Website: crate-barrel
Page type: billing-address
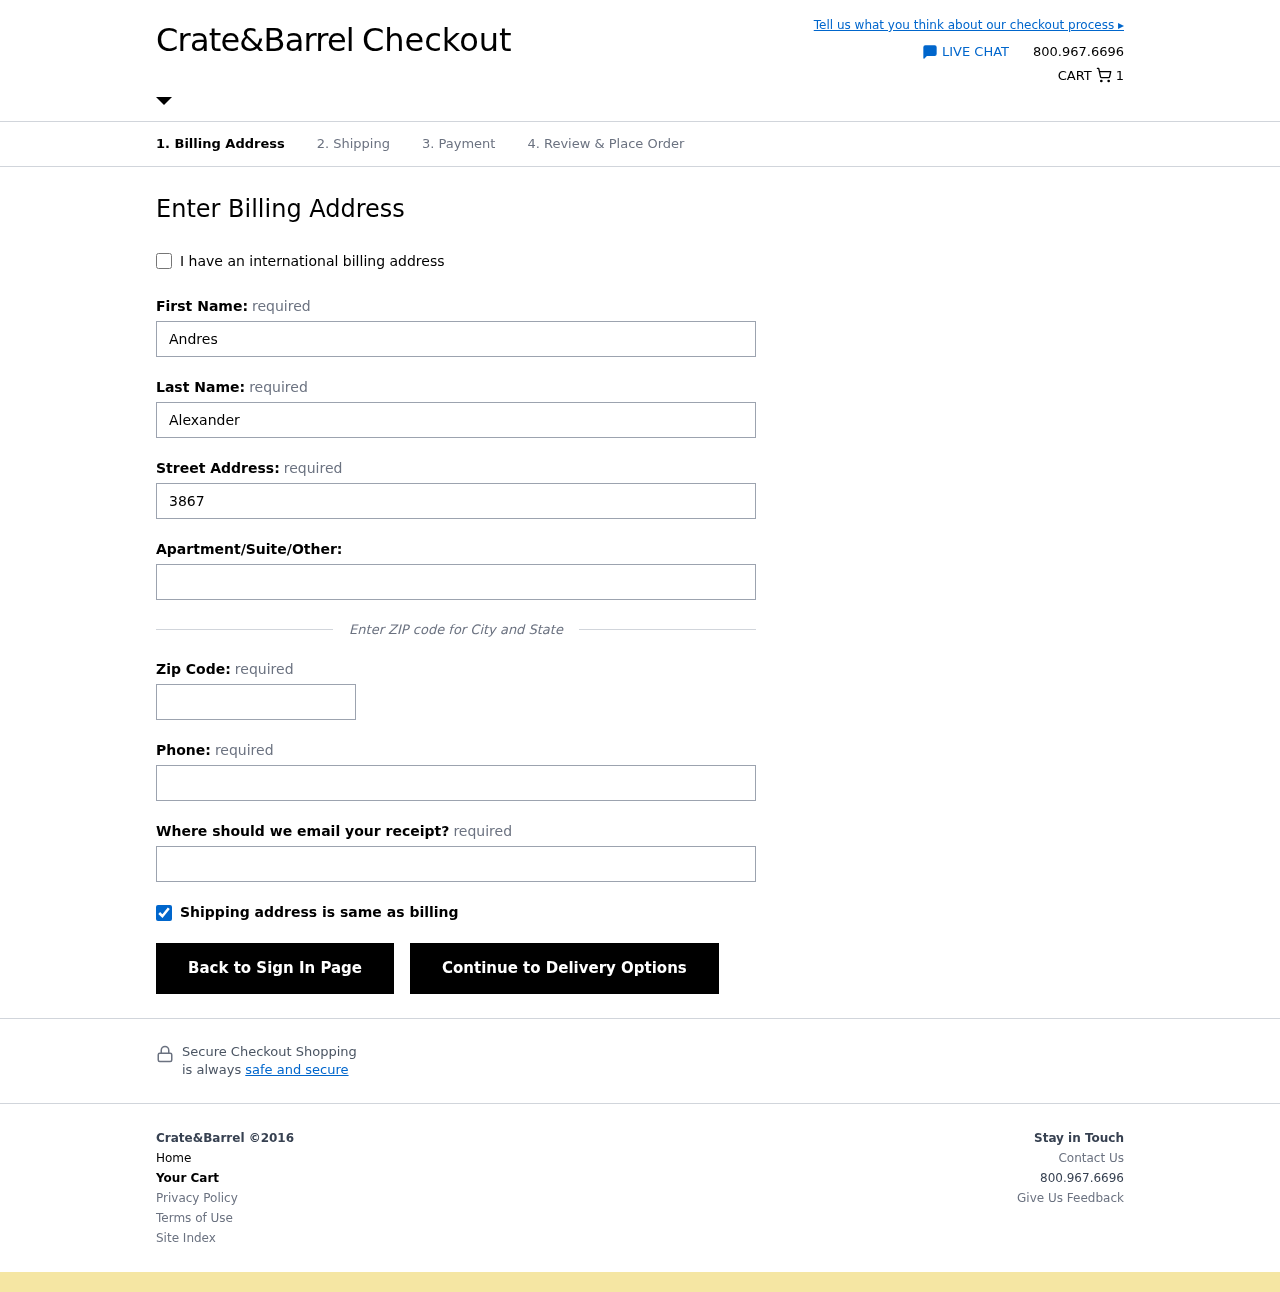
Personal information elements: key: PII_EMAIL
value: andres.alexander@yahoo.com
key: PII_FIRSTNAME
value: Andres
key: PII_LASTNAME
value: Alexander
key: PII_PHONE
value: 3353782349
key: PII_POSTCODE
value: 77381
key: PII_STREET
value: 38674 Dixon Club
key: PII_STREET2
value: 823 Kelly Pike Apt. 237
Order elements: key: ORDER_NUM_ITEMS
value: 1